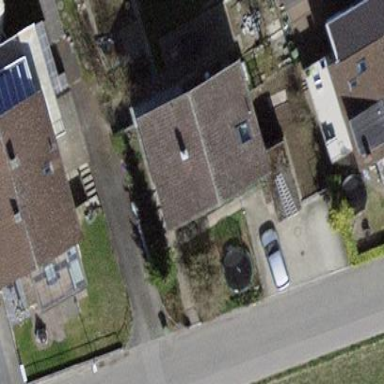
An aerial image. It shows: Building with tile roof.